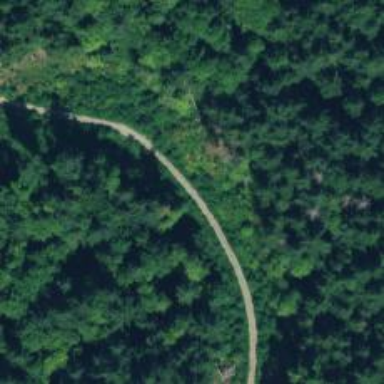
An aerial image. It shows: Path.